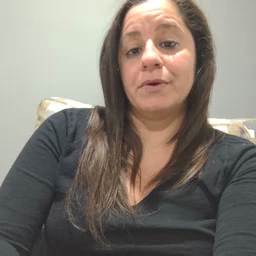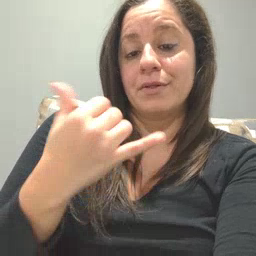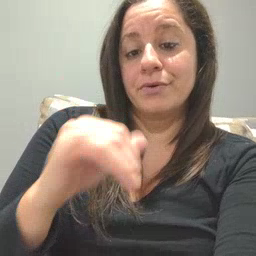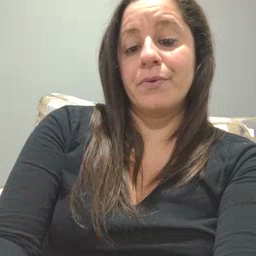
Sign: yellow